Field crop: tomato
Growth stage: 1
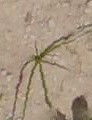
Species: cyperus